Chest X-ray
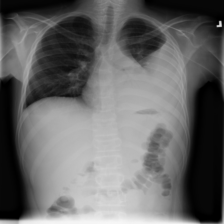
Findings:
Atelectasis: positive
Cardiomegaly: negative
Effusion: negative
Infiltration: negative
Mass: negative
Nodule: negative
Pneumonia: negative
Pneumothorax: negative
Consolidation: negative
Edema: negative
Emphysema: negative
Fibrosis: negative
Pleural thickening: negative
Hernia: negative